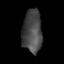
Tissue: lung
Cell type: Epithelial cells
Senescence score: 0.2002
Nuclear area (px): 820
Mean DAPI intensity: 71.607